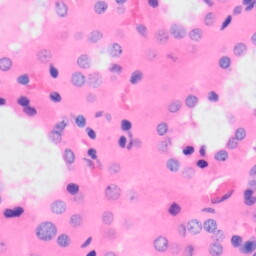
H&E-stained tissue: Kidney